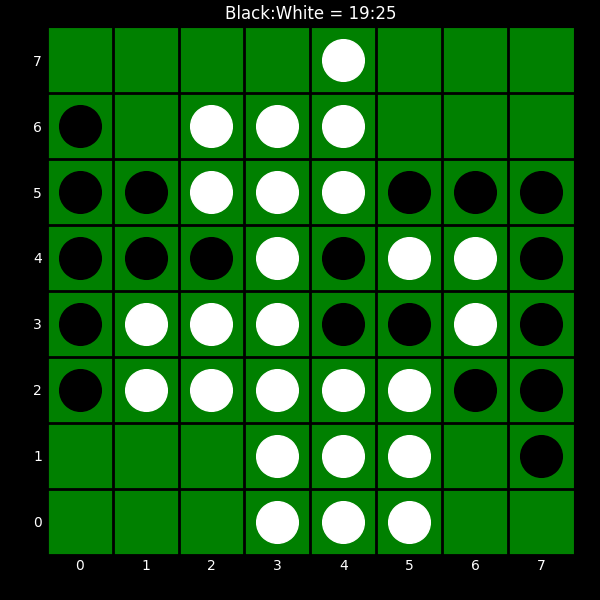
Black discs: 19
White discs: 25